Question: I submitted an app to apple, they said my icon needs to change.
I redesigned the icon but found that there is no way to change the icon.
If I submitted a new app, the app name will duplicated and be refused

Welcome any any comment
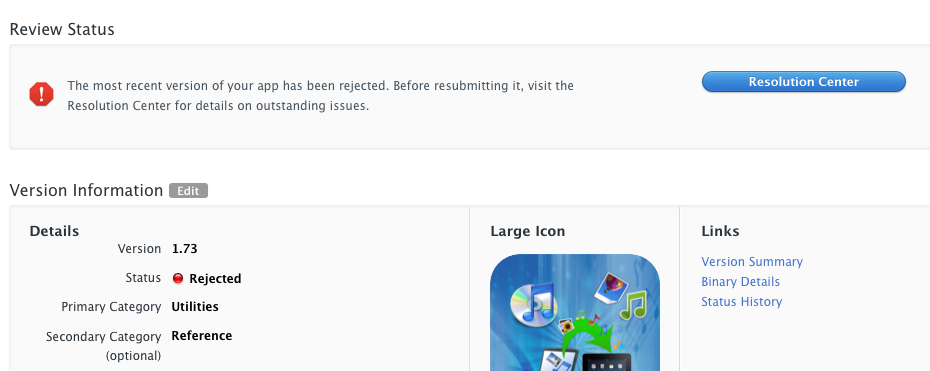
Answer: Your icon was most likely rejected because it has the iTunes logo in it, which I believe is against Apples policy.
You don't need to submit a "new app" to change your icon. You can just simply change the icon then resubmit the binary.
In your application (in iTunes Connect), choose / :

Then scroll all the way down past the rating system and you will see :

This is where you will reapply your new icon